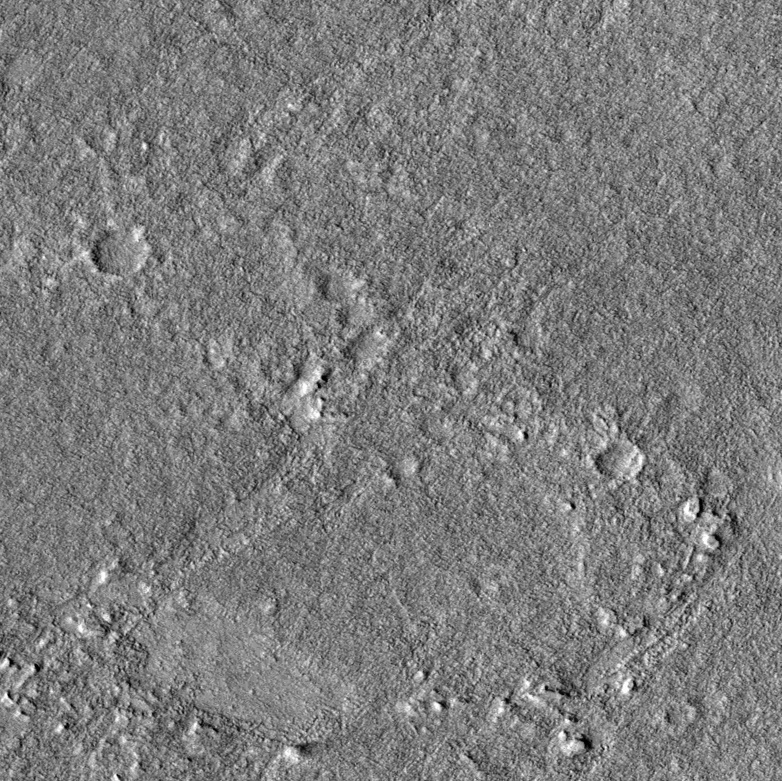
Label: dustdevil